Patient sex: M
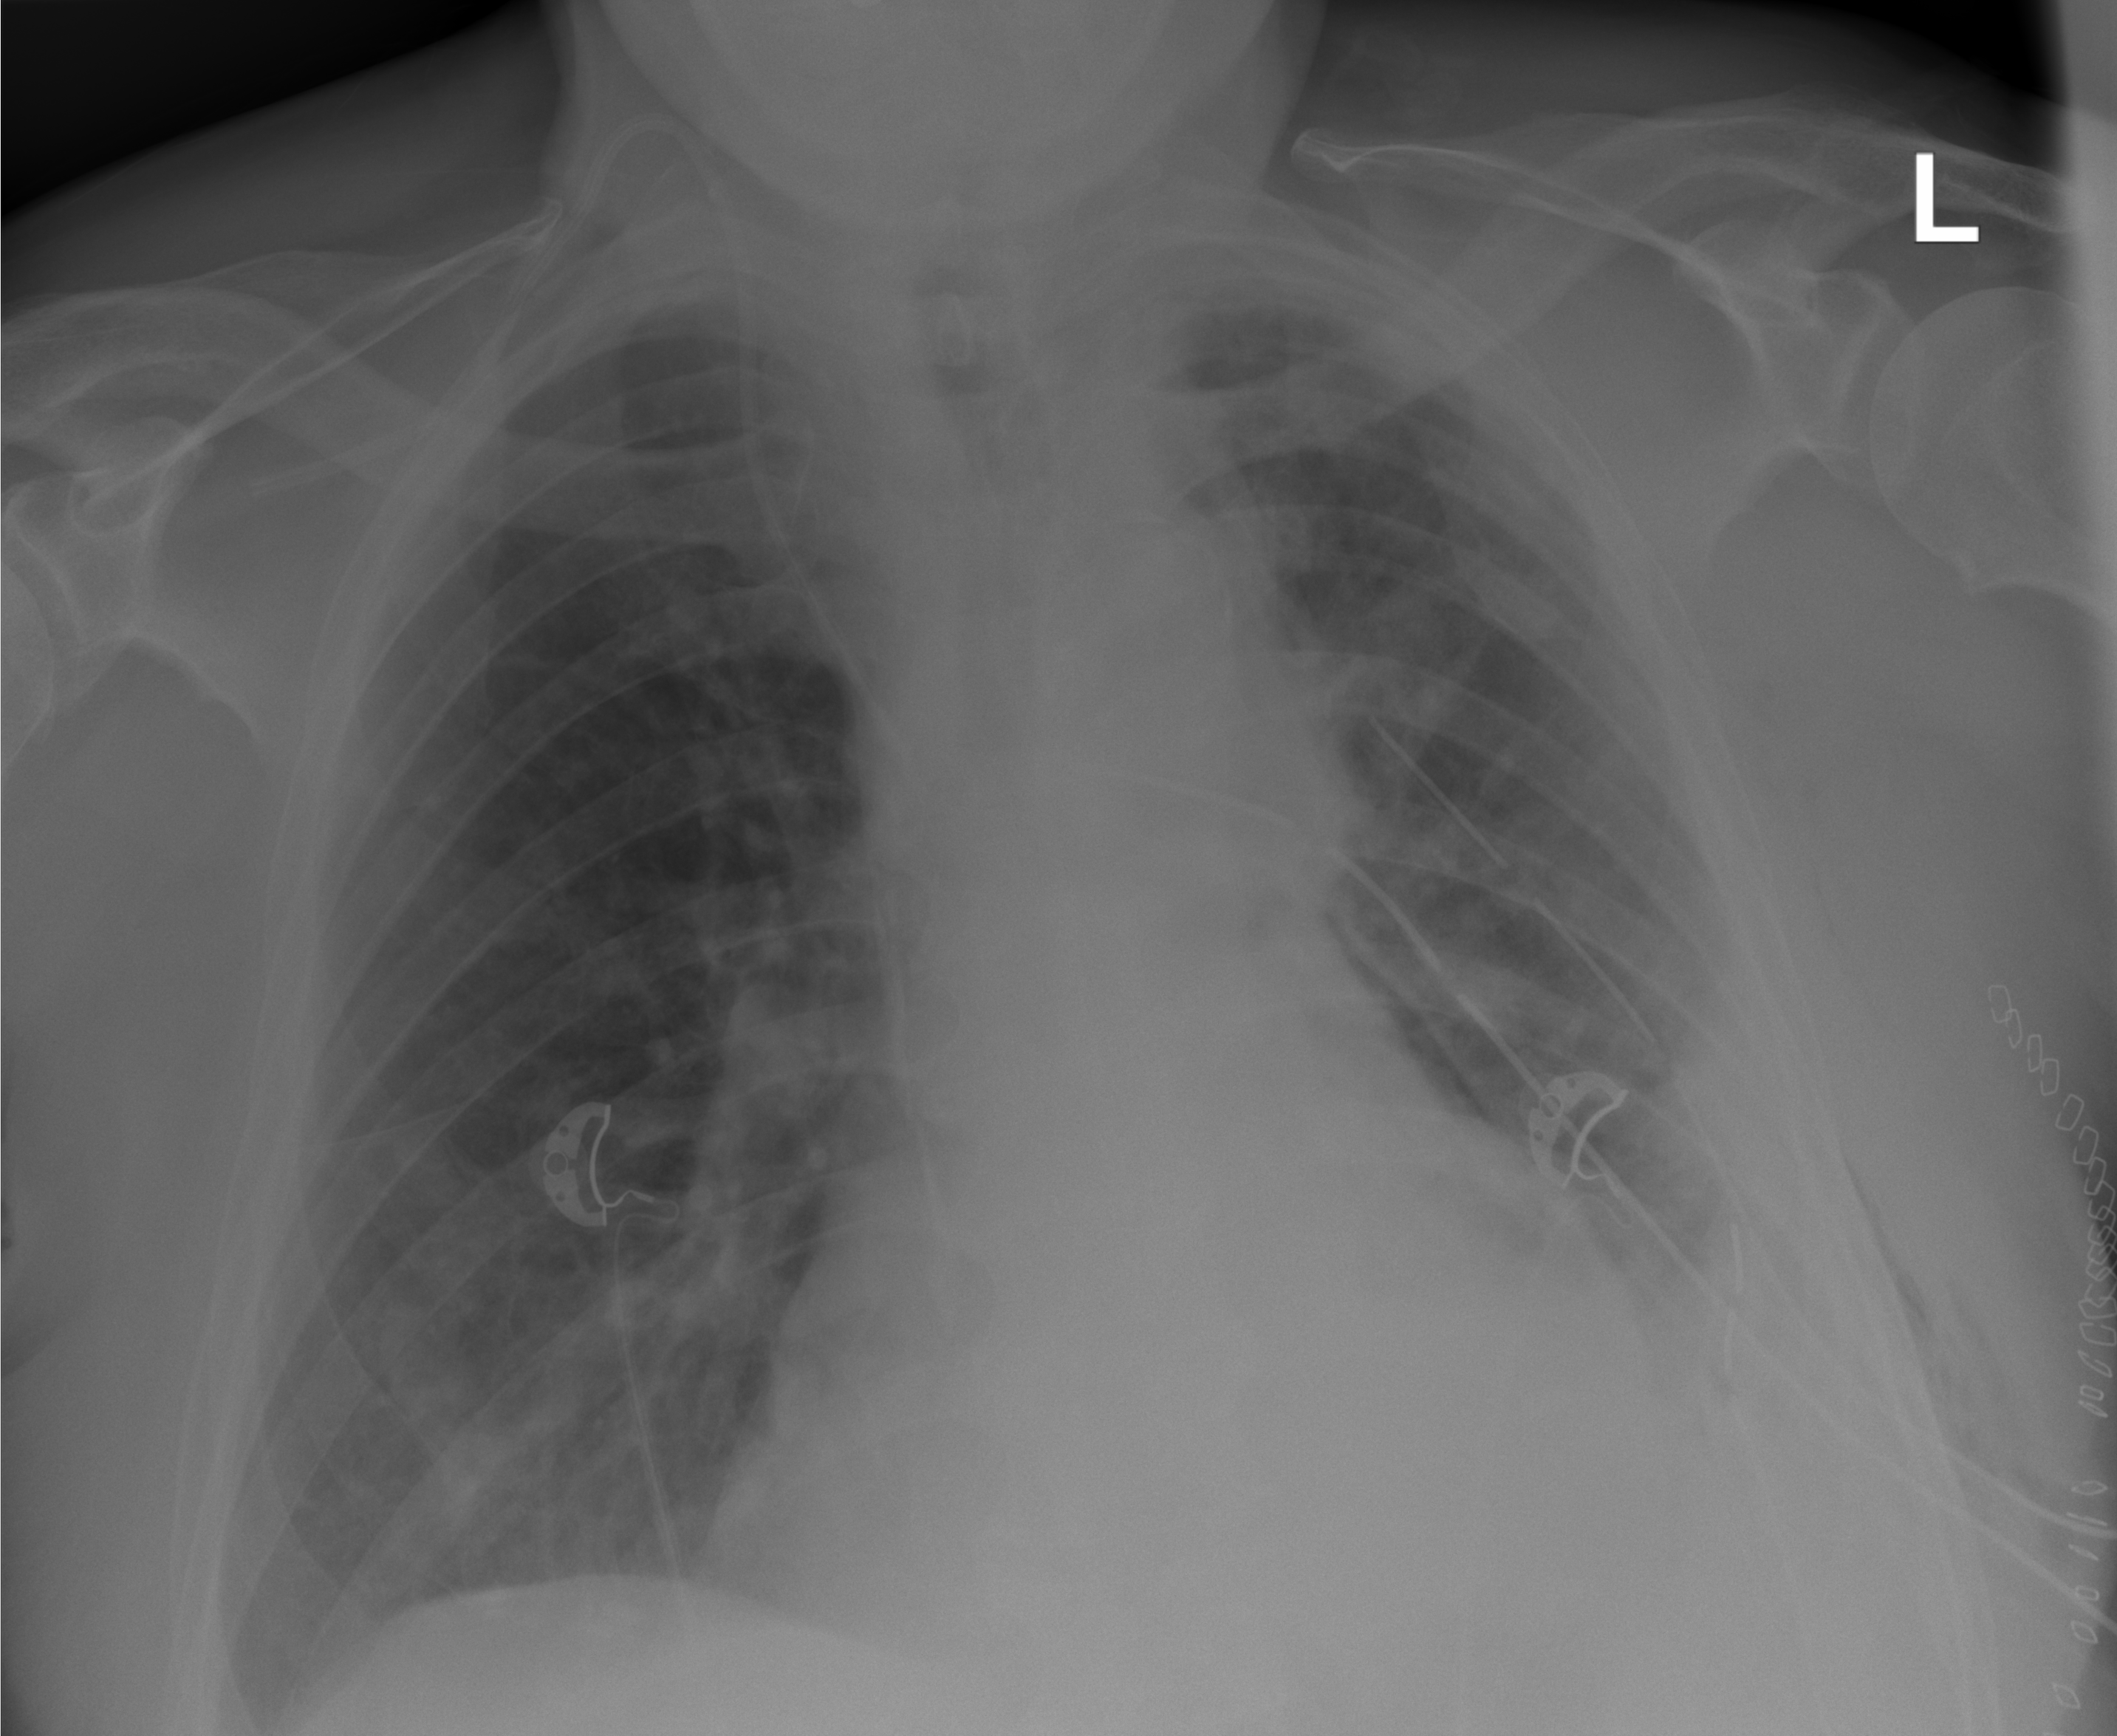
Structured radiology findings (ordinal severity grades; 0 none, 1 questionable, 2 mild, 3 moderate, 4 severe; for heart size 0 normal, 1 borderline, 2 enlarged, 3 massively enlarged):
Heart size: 2
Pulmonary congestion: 0
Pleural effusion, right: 1
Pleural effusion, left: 2
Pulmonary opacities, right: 1
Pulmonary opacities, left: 1
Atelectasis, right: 2
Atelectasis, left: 2